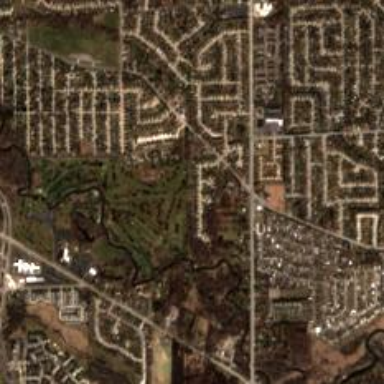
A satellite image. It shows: Golf course surrounded by greenery.